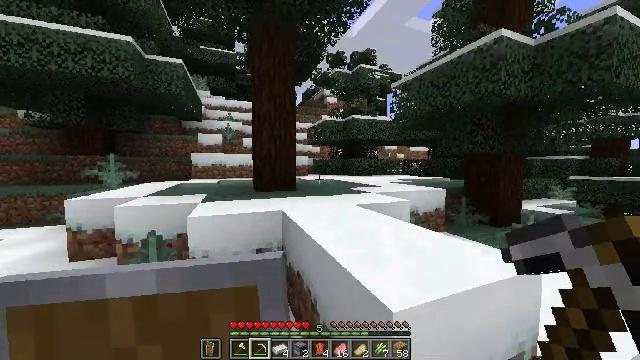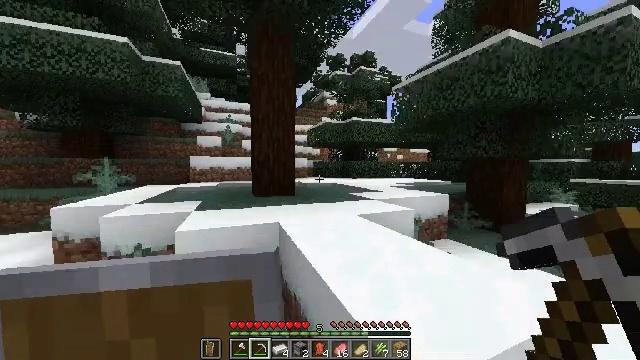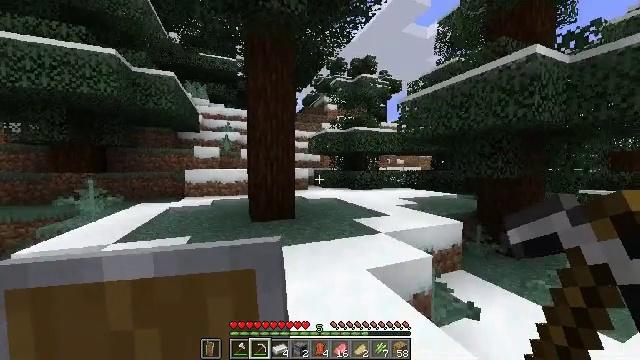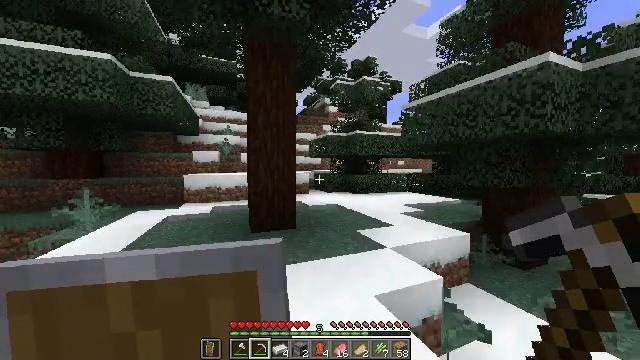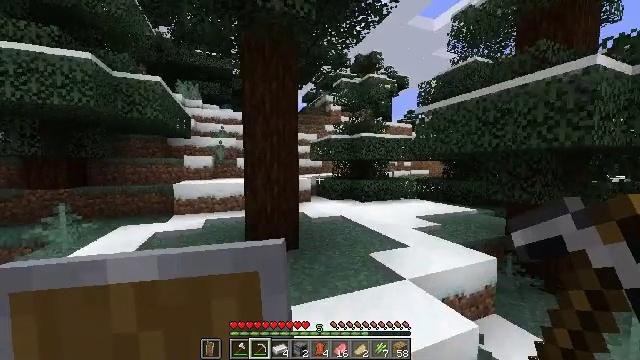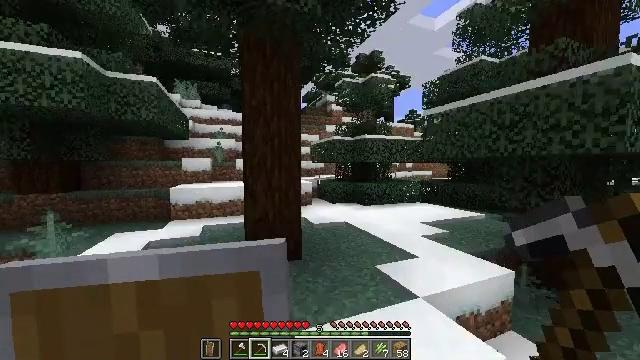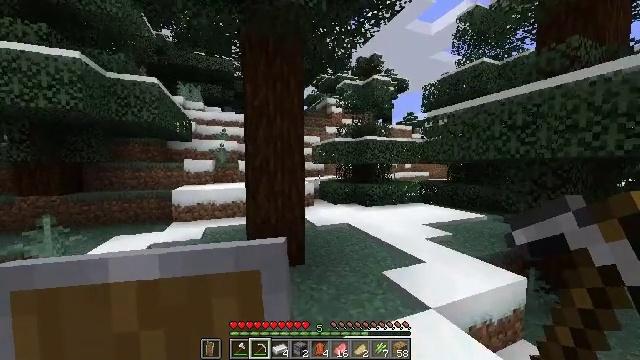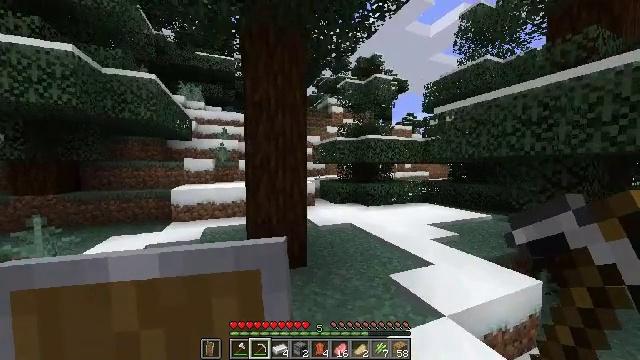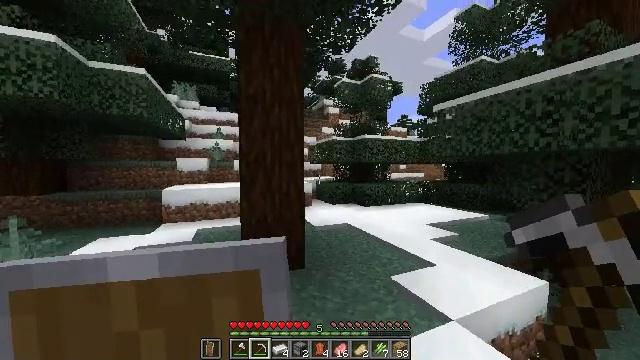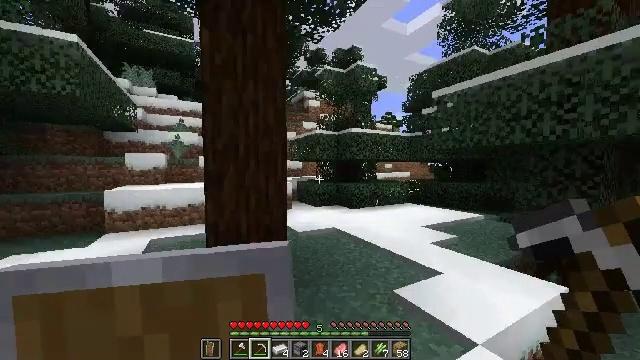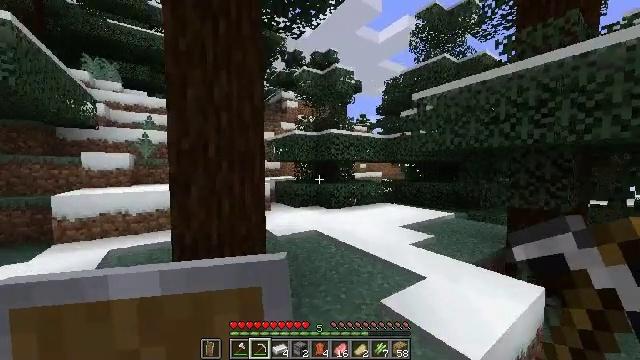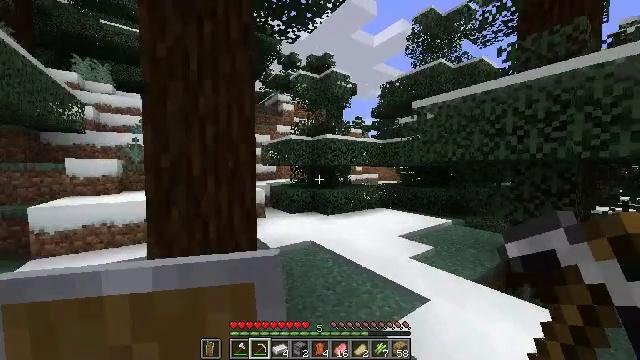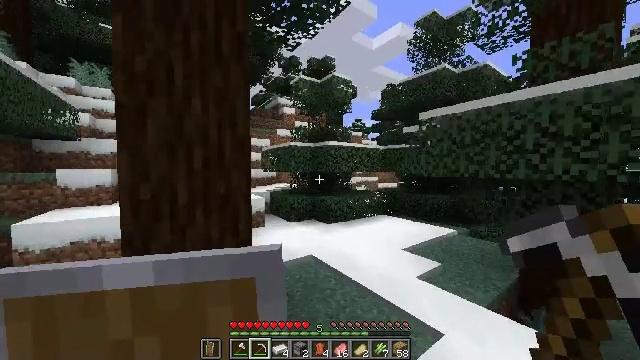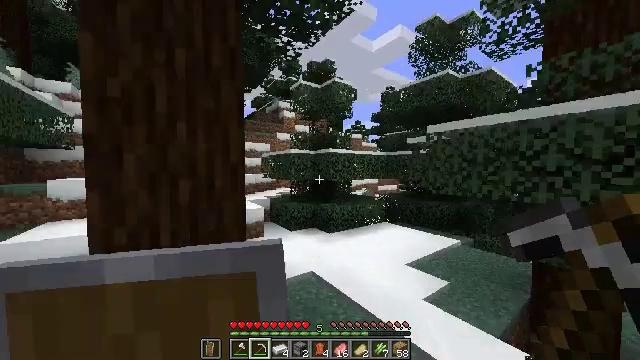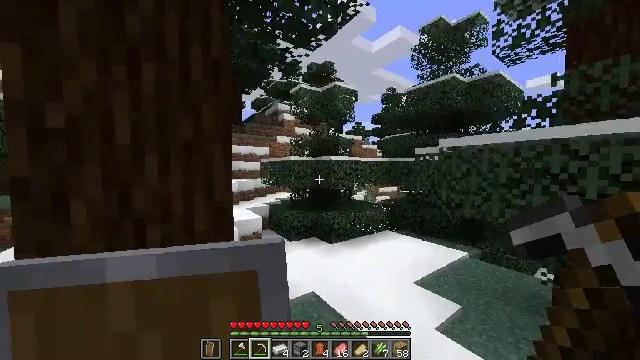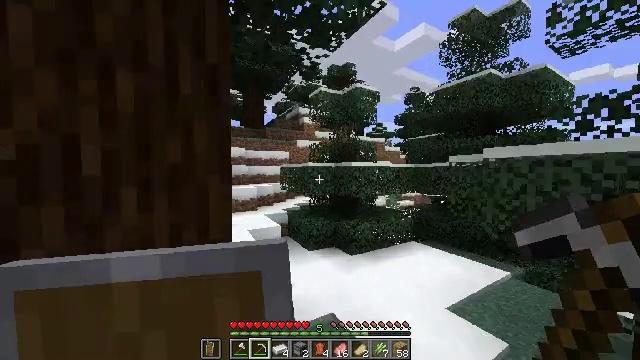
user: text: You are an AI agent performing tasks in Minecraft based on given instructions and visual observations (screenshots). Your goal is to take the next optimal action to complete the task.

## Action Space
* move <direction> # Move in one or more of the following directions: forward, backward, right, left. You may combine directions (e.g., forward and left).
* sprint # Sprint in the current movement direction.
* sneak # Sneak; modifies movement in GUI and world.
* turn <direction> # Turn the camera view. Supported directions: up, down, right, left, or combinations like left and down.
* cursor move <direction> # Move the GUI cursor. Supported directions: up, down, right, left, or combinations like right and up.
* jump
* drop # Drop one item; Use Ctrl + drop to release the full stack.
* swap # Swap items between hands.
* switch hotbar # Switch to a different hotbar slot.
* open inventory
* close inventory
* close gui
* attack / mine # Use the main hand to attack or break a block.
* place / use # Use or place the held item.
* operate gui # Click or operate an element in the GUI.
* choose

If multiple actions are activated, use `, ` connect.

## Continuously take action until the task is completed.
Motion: motion action
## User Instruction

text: Collect spruce leaves for landscaping.
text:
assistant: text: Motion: move forward, sprint, jump
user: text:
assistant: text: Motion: move forward, sprint, jump
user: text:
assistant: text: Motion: move forward, sprint, jump
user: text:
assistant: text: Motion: move forward, sprint, jump
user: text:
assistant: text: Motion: move forward, sprint, jump
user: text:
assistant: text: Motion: move forward, sprint, jump
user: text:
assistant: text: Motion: move forward, sprint, jump
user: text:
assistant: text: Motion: move forward, sprint, turn right, jump
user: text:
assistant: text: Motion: move forward, sprint, turn right, jump
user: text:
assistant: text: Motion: move forward, sprint, turn right, jump
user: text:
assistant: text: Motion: move forward, sprint, turn right, jump
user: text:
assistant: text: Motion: move forward, sprint, jump
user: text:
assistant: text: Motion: move forward, sprint, jump
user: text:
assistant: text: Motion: move forward and move right, sprint, jump
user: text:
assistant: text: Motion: move forward and move right, sprint, turn left, jump
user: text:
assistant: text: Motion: move forward and move right, sprint, turn left, jump
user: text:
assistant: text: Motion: move forward and move right, sprint
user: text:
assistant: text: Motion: move forward and move right, sprint, turn left
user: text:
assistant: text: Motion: move forward and move right, sprint, turn left
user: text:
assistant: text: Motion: move forward and move right, sprint, turn left and up
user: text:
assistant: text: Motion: move forward, sprint, turn left and up
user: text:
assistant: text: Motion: move forward, sprint, turn left and up
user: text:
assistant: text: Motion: move forward, sprint
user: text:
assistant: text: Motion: move forward, sprint, turn left
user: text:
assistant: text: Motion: move forward, sprint, turn left
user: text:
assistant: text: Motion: move forward, sprint
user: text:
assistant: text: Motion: move forward, sprint
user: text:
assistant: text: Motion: move forward, sprint, turn left
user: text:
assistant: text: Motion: move forward, sprint, turn left
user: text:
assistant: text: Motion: move forward, sprint, turn left